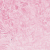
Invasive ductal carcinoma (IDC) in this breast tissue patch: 0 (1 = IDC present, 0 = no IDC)